Question: I have listview with rounded corners. How can I set the background of these corners? I need to set them grey, like main background but they are white.

My listview
'''
<ListView xmlns:android="http://schemas.android.com/apk/res/android"
android:id="@+id/cats_list"
android:layout_width="fill_parent"
android:layout_height="fill_parent"
android:cacheColorHint="#000"
android:background="@drawable/round_corners"
/>
'''
round_corners.xml :
'''
<?xml version="1.0" encoding="utf-8"?>
<shape xmlns:android="http://schemas.android.com/apk/res/android" >
<corners android:bottomRightRadius="7dp" android:bottomLeftRadius="7dp"
android:topLeftRadius="17dp" android:topRightRadius="17dp"/>
<gradient
android:angle="180"
android:endColor="#ff0000"
android:startColor="#ff0000"
android:type="linear" />
</shape>
'''
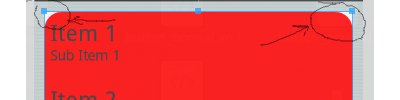
Answer: Would it be possible to set the background of your xml shape to transparent?
You can use the system default
'''
@android:color/transparent
'''